What distinguishes these two images?
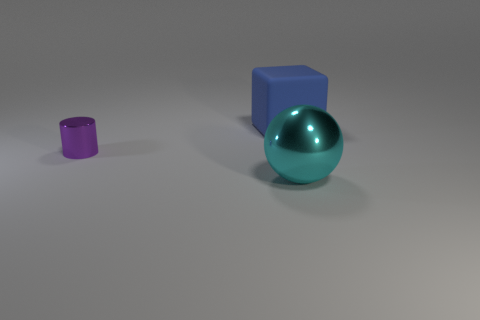
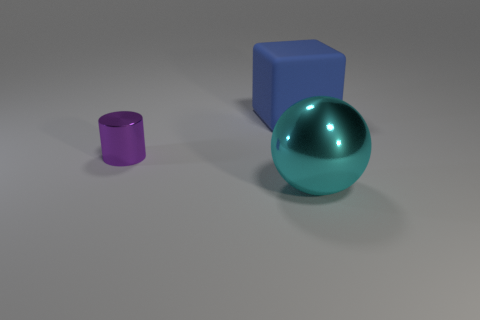
the purple metal thing moved
the tiny cylinder moved
the small purple metal cylinder that is left of the big cyan thing moved
the purple metal cylinder is in a different location
the metal cylinder moved
the tiny purple metallic cylinder that is left of the sphere changed its location
the small purple metal cylinder that is left of the cyan metal object is in a different location